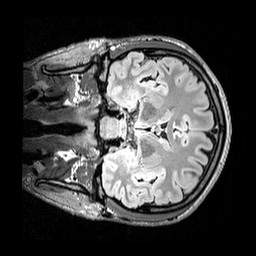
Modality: FLAIR
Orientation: coronal
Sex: male
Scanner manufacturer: siemens
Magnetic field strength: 3 T
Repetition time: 5 s
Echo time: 0.395 s